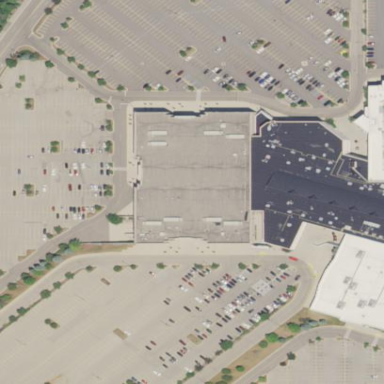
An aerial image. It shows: Retail building that houses department store.